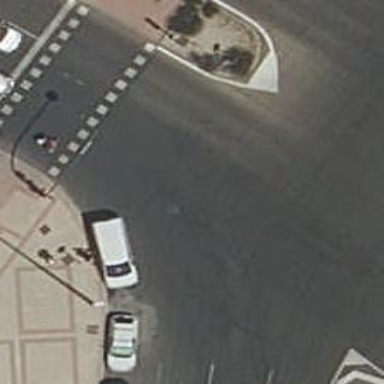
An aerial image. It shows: Road with traffic signals.